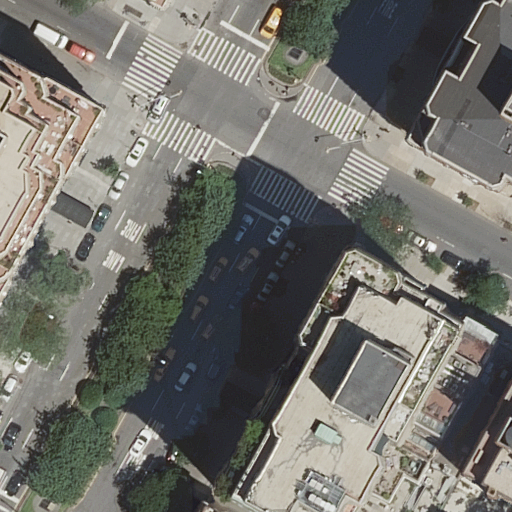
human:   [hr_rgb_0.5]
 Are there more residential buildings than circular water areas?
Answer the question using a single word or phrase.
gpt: yes

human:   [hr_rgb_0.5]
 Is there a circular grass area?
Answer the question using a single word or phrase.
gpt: no

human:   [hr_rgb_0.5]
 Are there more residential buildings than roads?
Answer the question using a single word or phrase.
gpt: yes

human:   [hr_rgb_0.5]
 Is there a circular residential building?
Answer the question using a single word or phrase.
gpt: no

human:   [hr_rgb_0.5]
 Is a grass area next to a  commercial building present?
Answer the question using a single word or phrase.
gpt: no

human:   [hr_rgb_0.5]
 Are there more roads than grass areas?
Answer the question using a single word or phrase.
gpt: yes

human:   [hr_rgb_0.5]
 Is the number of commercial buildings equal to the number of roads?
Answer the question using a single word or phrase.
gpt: no

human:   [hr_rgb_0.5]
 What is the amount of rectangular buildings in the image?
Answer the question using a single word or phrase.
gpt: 7

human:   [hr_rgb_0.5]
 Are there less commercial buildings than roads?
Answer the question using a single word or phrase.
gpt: yes

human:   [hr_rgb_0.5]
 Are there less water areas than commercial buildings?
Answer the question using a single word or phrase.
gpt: no

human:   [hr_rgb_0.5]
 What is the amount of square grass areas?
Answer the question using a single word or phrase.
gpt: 0

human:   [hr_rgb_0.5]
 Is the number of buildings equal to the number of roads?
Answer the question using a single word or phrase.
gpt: no

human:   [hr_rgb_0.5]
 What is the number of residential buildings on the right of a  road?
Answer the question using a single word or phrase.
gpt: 5

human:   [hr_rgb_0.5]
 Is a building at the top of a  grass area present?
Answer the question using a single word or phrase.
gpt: yes

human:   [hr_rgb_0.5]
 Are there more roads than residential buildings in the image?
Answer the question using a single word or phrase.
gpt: no

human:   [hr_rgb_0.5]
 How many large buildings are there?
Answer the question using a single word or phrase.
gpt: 1

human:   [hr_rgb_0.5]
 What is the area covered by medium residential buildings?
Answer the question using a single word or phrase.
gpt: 526m2

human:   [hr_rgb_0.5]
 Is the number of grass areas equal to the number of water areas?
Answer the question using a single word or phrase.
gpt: no

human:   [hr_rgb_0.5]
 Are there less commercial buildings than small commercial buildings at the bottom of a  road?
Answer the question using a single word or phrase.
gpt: no

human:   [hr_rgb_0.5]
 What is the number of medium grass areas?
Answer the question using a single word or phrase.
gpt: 1

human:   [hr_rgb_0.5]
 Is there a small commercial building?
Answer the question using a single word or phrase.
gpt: no

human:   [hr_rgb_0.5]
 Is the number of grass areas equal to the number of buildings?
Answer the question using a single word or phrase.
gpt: no

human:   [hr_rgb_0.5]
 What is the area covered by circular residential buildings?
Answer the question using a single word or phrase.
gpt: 0m2

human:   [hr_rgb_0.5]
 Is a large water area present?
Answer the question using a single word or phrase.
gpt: no

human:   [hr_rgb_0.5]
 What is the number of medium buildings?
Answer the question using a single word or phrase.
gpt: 3

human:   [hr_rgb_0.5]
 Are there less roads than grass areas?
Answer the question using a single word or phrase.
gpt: no

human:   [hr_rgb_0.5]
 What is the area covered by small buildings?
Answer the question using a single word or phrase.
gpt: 122m2

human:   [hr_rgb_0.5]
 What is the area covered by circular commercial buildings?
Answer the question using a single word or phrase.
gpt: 0m2

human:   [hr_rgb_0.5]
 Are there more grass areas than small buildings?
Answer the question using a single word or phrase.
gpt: no

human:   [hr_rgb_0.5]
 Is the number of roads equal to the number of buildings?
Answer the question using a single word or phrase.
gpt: no

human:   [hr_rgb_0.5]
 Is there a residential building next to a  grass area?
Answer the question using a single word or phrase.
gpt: yes

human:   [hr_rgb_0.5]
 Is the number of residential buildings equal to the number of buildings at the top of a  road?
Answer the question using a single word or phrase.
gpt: no

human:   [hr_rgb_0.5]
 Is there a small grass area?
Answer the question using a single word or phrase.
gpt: yes

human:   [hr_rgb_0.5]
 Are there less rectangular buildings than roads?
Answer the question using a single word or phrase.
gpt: no

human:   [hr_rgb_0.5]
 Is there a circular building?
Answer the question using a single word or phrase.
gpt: no

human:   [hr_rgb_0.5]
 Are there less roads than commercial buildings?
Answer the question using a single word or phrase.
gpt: no